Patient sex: M
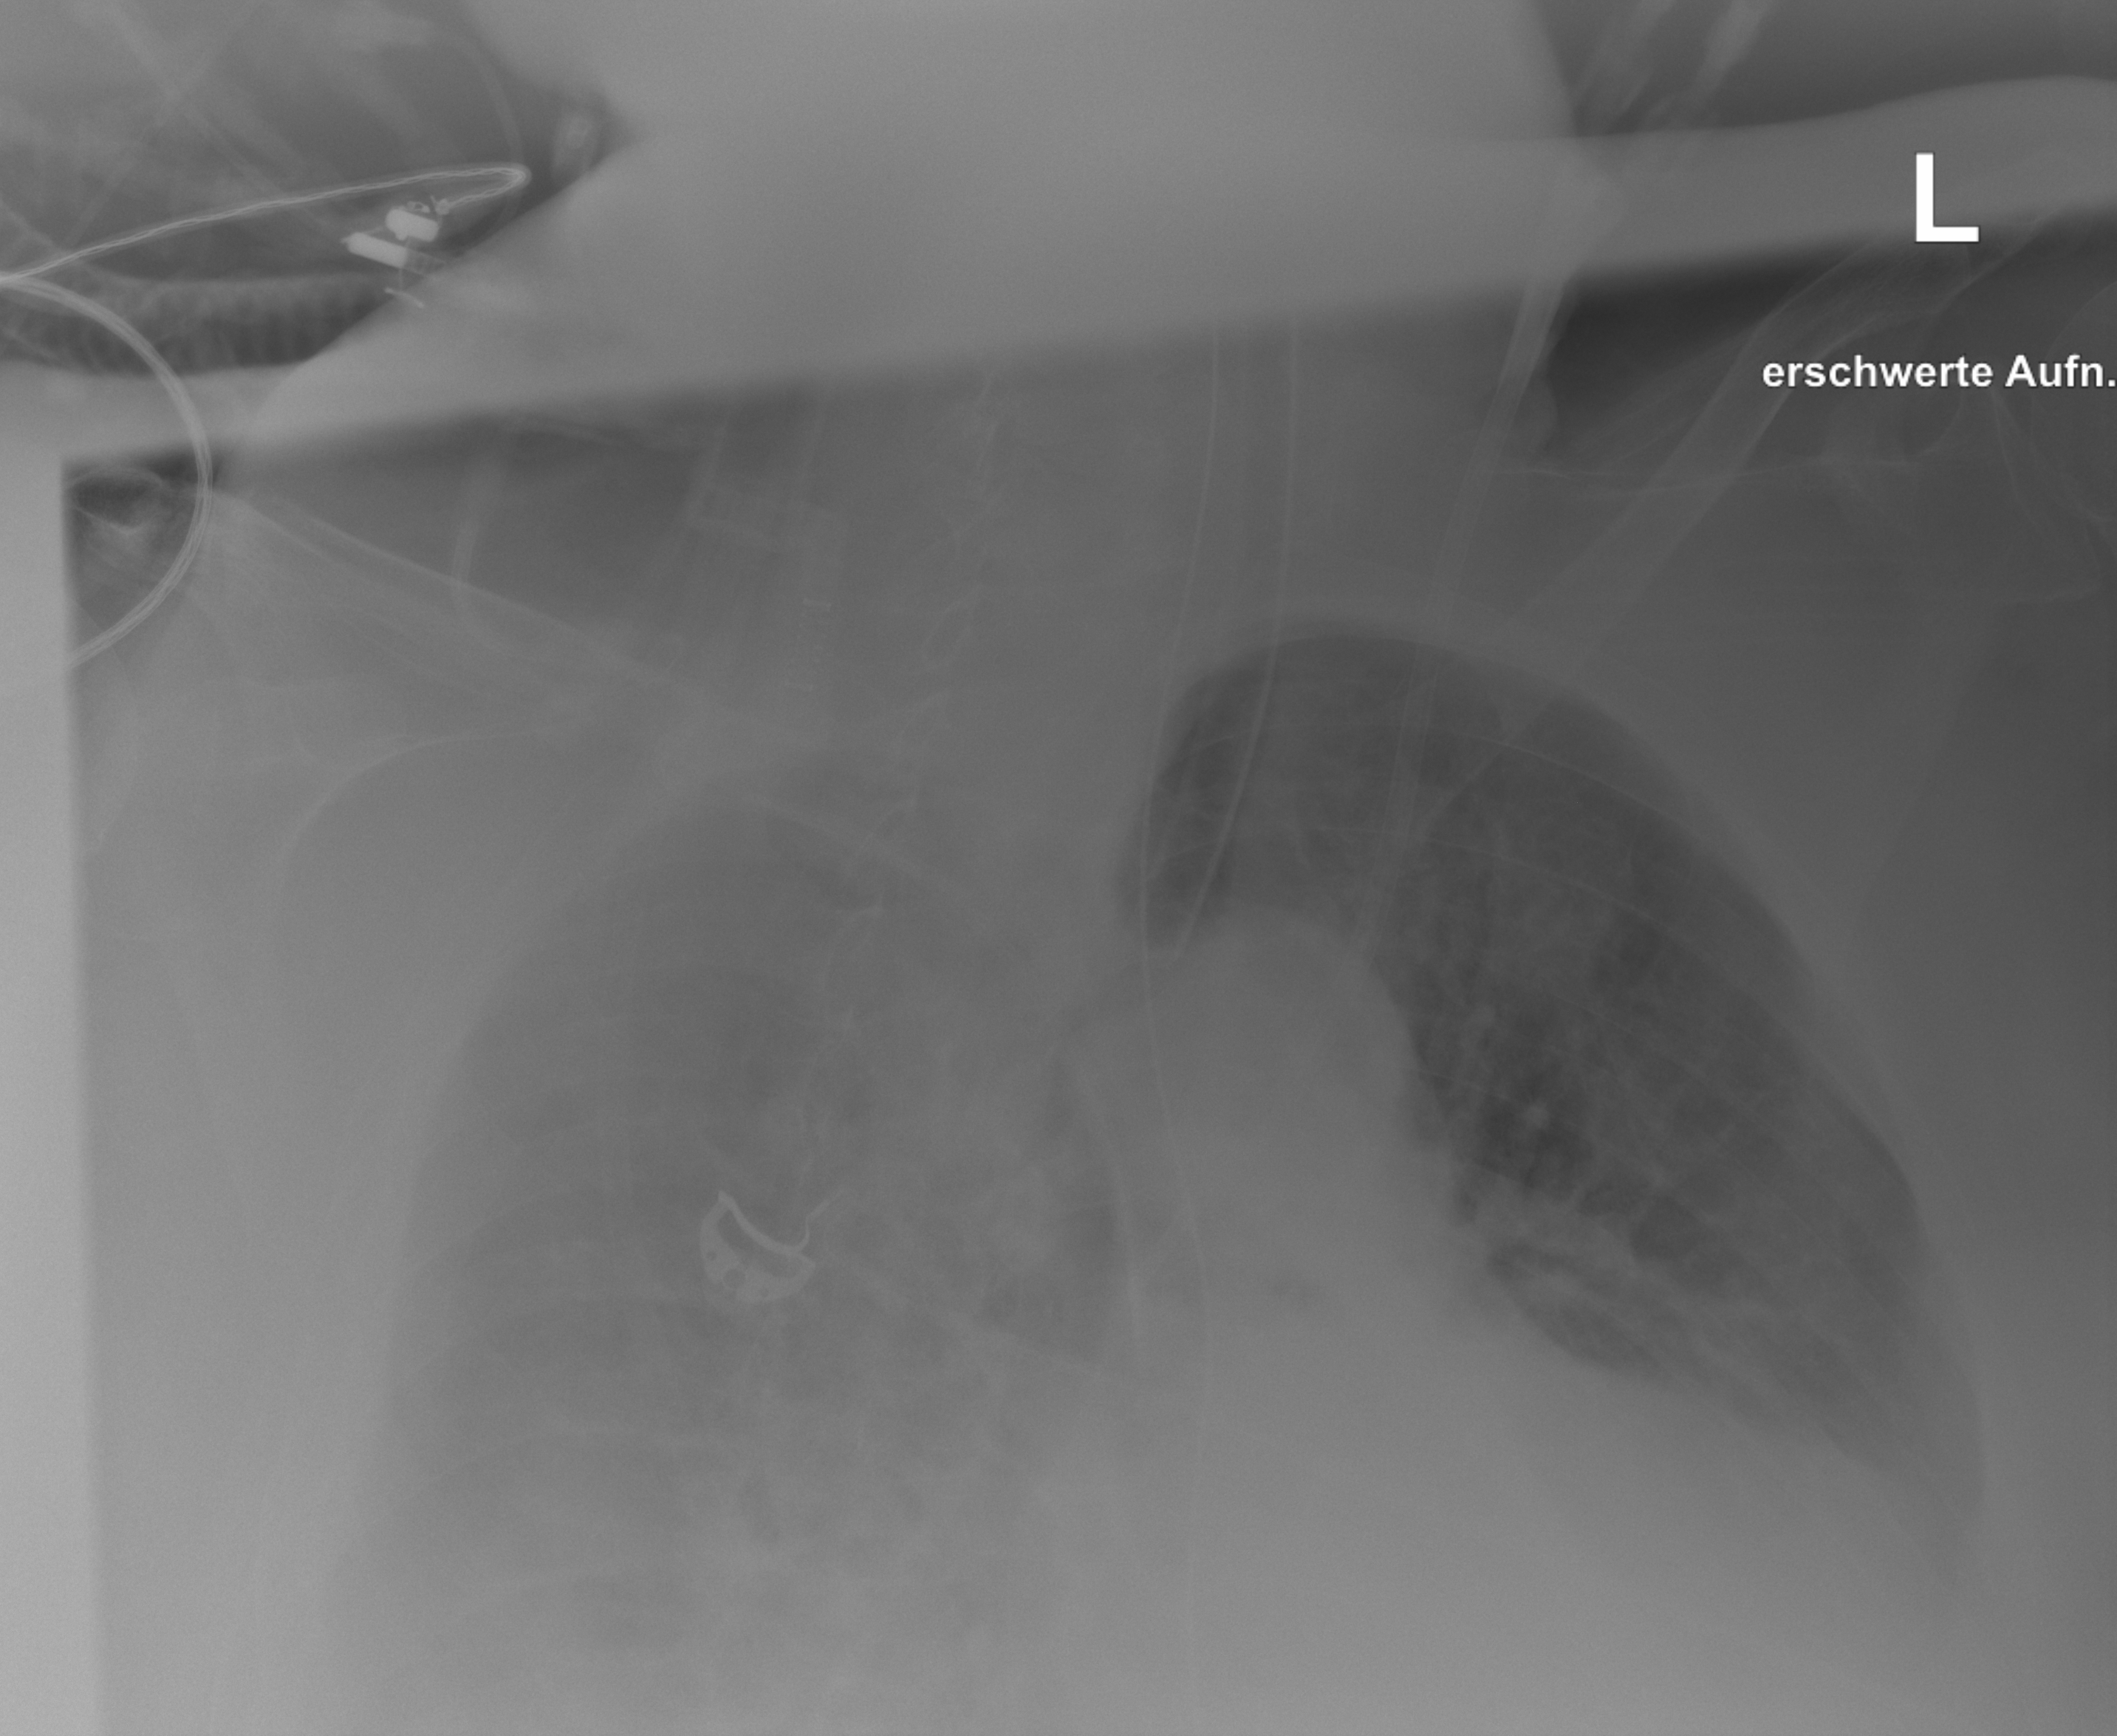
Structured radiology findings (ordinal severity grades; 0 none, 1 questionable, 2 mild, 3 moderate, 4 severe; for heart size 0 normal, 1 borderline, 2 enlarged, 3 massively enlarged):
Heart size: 2
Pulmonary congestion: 2
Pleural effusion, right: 3
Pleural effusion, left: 0
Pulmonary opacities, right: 0
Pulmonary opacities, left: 0
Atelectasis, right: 2
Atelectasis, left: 0